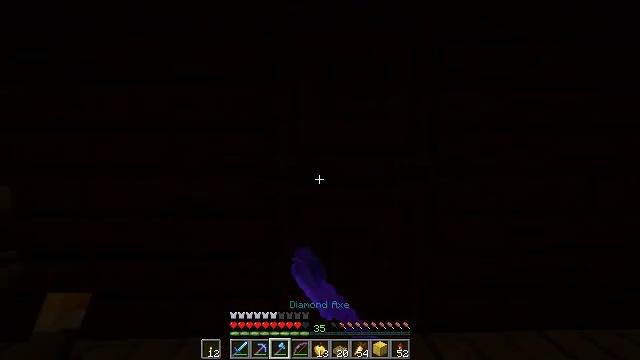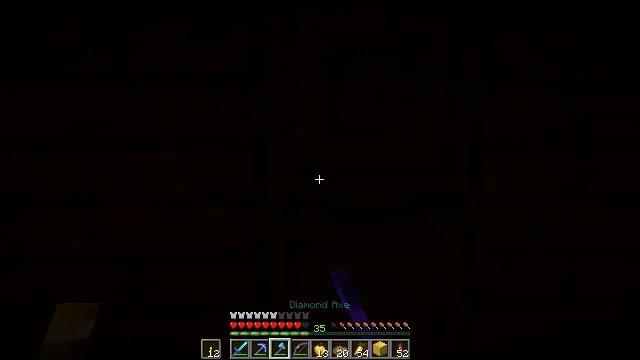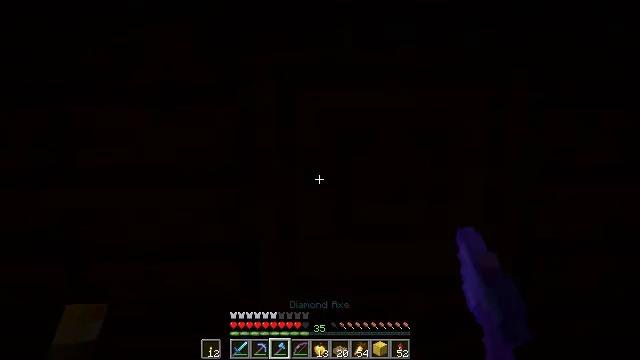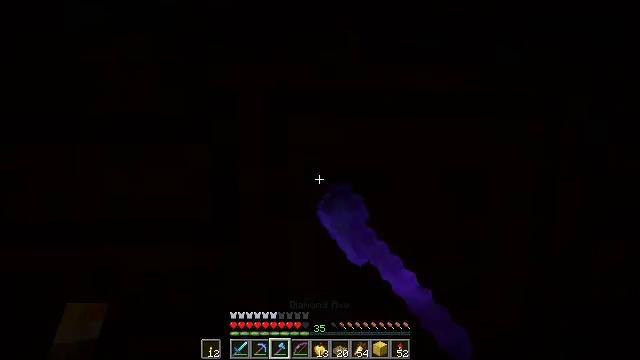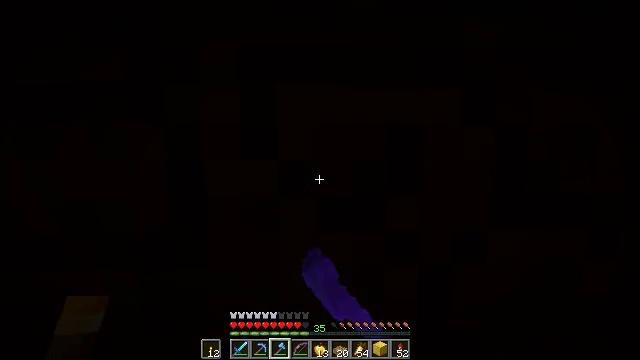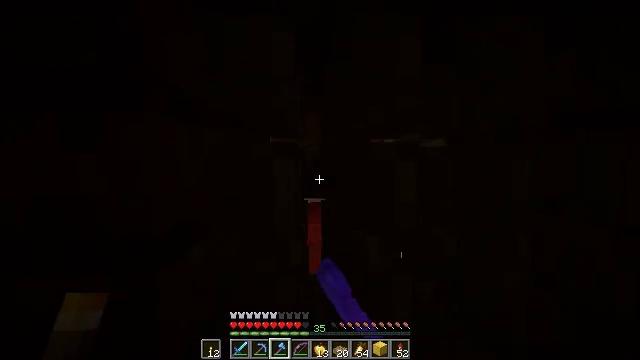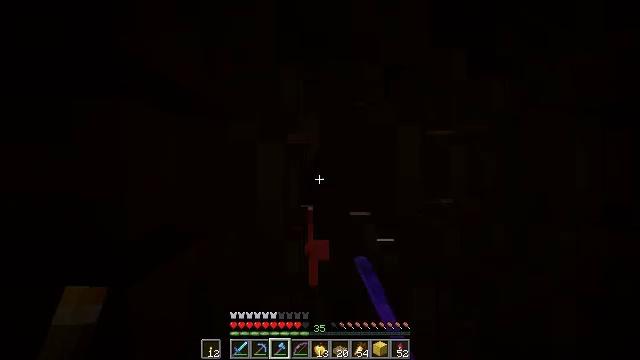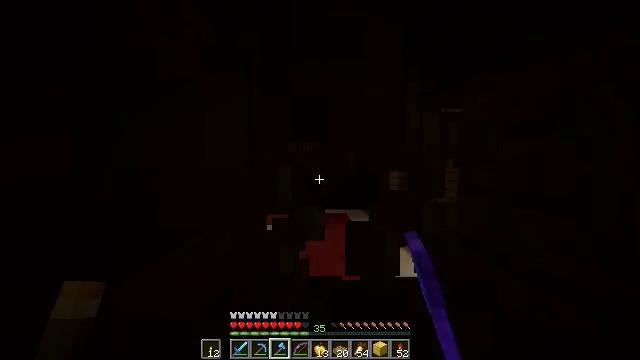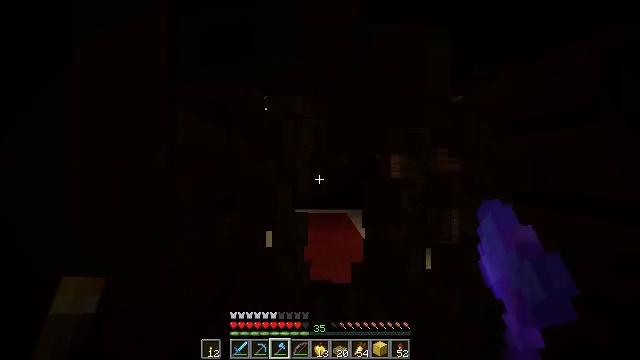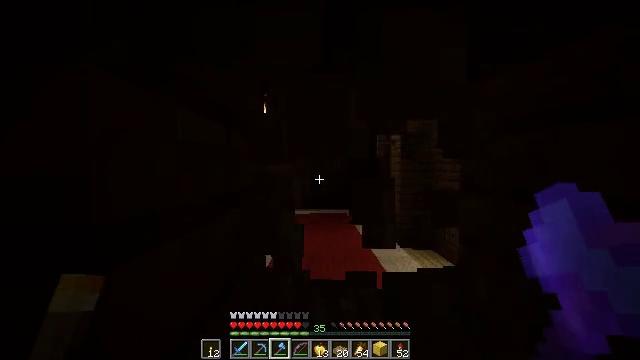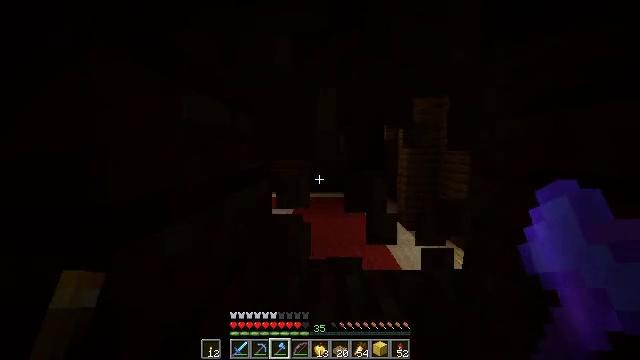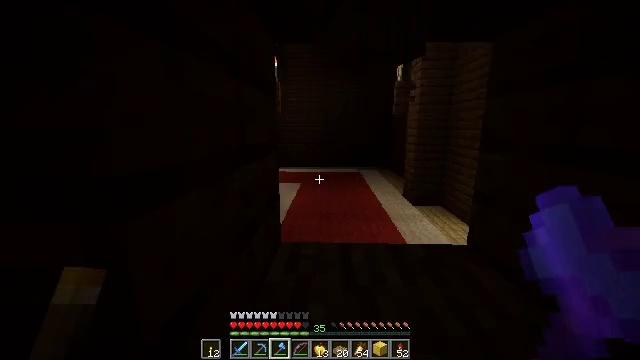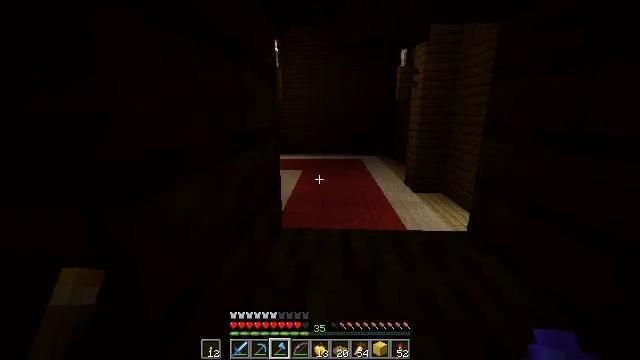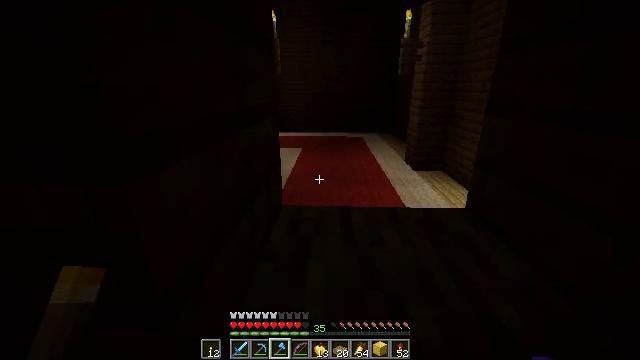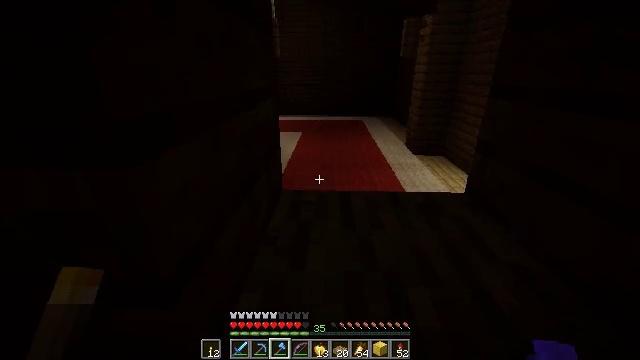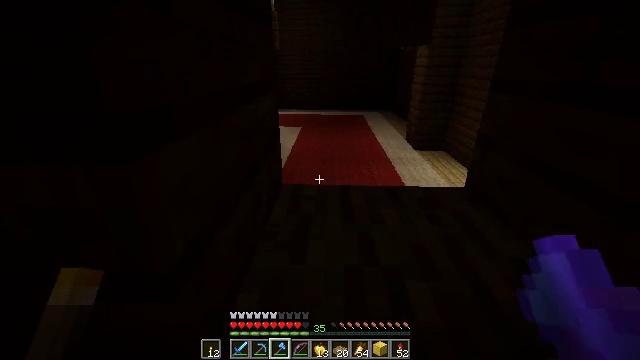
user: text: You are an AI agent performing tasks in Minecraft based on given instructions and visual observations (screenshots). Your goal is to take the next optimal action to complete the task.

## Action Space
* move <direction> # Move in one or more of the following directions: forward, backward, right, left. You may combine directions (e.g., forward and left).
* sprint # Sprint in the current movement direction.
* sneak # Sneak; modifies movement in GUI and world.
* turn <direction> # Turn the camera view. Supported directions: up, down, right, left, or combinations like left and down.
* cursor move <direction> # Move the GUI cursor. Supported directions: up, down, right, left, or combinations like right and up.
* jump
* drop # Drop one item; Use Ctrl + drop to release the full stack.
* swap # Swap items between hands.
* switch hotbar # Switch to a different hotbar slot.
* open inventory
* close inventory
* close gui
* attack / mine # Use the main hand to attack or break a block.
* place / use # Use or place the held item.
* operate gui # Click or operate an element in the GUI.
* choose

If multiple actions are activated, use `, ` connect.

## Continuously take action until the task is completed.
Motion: motion action
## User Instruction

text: Harvest dark oak log for resources.
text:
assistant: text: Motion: move forward, attack / mine
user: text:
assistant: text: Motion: move forward, attack / mine
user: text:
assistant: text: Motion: attack / mine
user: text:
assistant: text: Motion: attack / mine
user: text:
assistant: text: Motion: attack / mine
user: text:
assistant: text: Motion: turn up, attack / mine
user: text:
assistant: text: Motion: attack / mine
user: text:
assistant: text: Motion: attack / mine
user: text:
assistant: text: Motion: attack / mine
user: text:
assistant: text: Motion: turn left and down, attack / mine
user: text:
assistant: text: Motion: turn left and down, attack / mine
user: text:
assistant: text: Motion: turn down, attack / mine
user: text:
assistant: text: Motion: turn down, attack / mine
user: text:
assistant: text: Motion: turn down, attack / mine
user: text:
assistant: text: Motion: turn down, attack / mine
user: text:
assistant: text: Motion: attack / mine
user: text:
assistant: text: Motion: attack / mine
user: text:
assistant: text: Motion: attack / mine
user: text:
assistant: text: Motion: turn down, attack / mine
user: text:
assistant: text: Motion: turn down, attack / mine
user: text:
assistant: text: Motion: turn down, attack / mine
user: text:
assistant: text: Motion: turn down, attack / mine
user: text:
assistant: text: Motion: attack / mine
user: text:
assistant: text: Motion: attack / mine
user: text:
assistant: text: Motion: turn down, attack / mine
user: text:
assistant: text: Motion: move right, turn left and down, attack / mine
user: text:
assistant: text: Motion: move right, turn left, attack / mine
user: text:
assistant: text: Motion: turn left, attack / mine
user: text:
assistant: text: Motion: attack / mine
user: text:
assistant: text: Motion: attack / mine